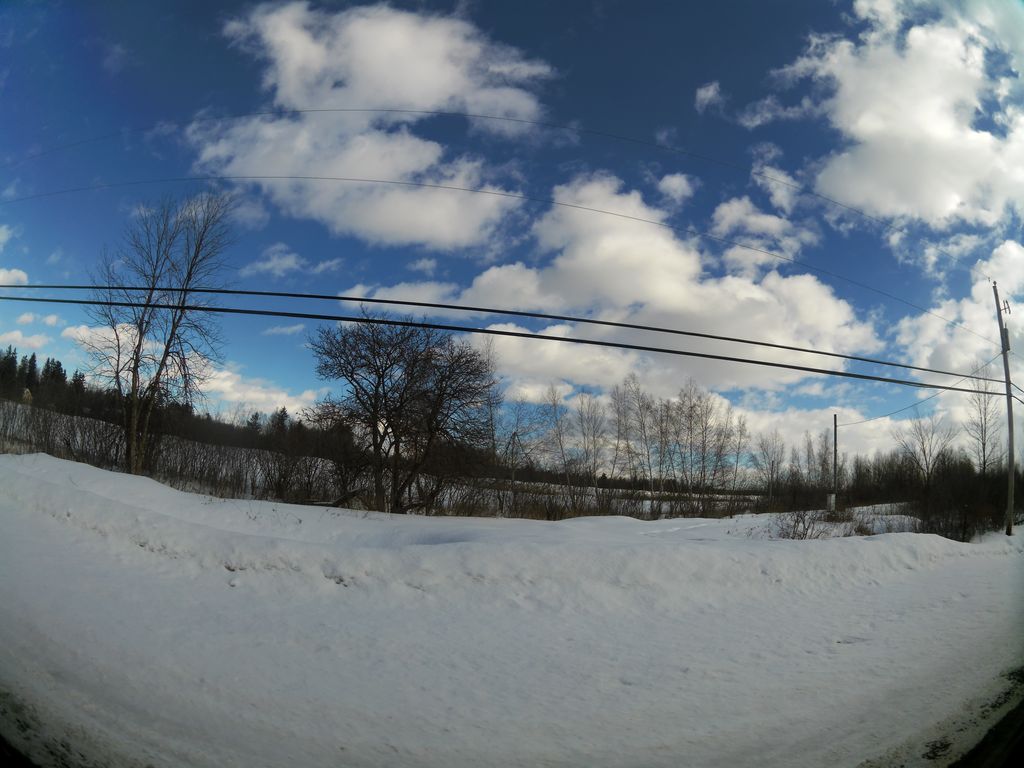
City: ottawa-gatineau